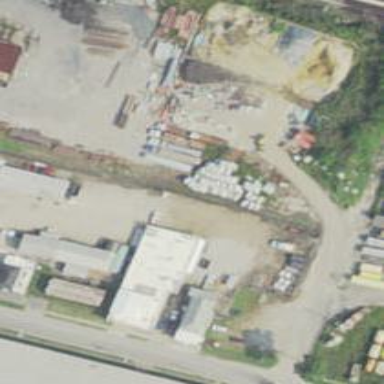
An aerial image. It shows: Commercial building.